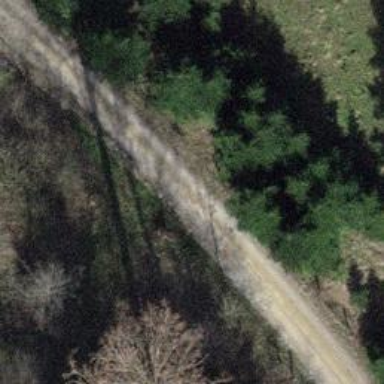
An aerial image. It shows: Gravel track with track type of grade3.